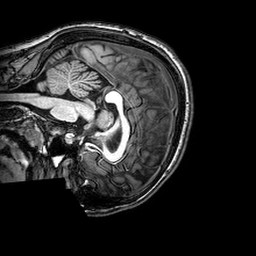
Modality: T1w
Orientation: sagittal
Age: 18
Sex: female
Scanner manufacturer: philips
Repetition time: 0.008186 s
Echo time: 0.00376 s